Question: I have defined such a relation between questions and tags : (is this correct?)
myproject/myapp/models.py :
'''
from django.db import models
from django.contrib.auth.models import User
from vote.managers import VotableManager
from django.utils import timezone
from datetime import datetime, timedelta
class Tag(models.Model):
text = models.CharField(max_length = 20)
user = models.ForeignKey(User)
class Question(models.Model):
text = models.TextField()
user = models.ForeignKey(User) # First writer of the question
tags = models.ManyToManyField(Tag)
votes = VotableManager()
created = models.DateTimeField(auto_now_add=True) # auto_now_add=True
modified = models.DateTimeField(auto_now=True) # auto_now=True
def was_published_recently(self):
return self.pub_date >= timezone.now() - timedelta(days=1)
'''
and I want an admin page to create 'Question's, as well as 'Tag's, so this is my admin.py:
'''
from django.contrib import admin
from qportal.models import Tag, Question
class TagsInline(admin.TabularInline):
model = Question.tags.through
extra = 3
class QuestionAdmin(admin.ModelAdmin):
fieldsets = [
(None, {'fields': ['text']}),
#('Date information', {'fields': ['created'], 'classes': ['collapse']}),
]
inlines = [TagsInline]
list_display = ('text', 'created', 'was_published_recently')
list_filter = ['created']
search_fields = ['text']
admin.site.register(Question, QuestionAdmin)
'''
however, when I run 'runserver' and login to <URL>, the page I see is this :

As you can see, it only allows me to a pre-existing tag. However I want to be able to a tag for the first time, while creating the question, inline. How can I do that?
Thanks !
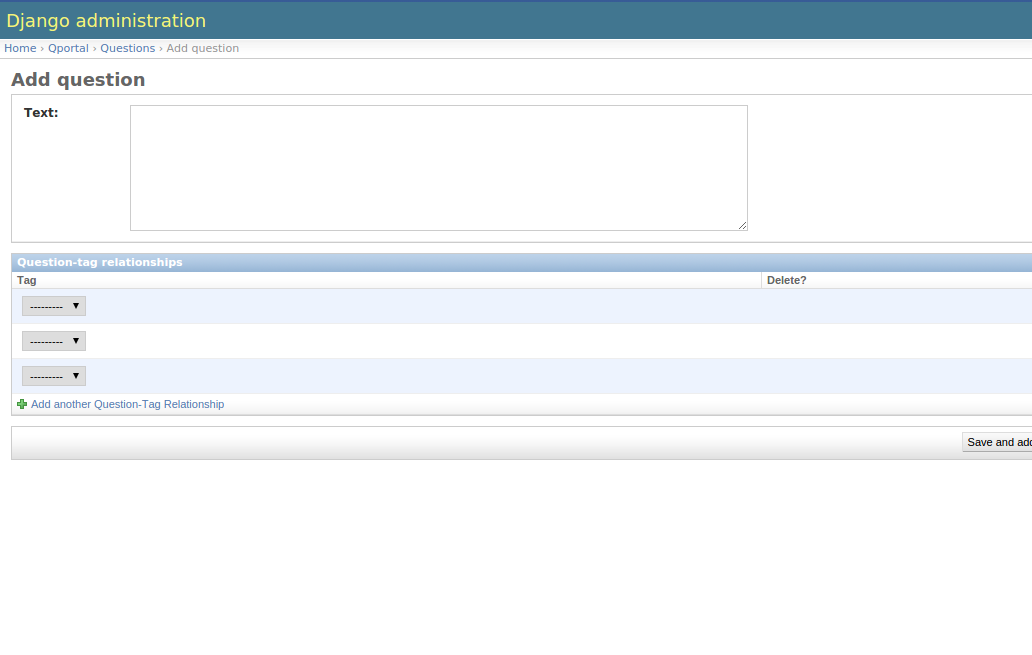
Answer: Don't use the inline for the tags. Regular 'M2M' field will work in admin just fine. For more adequate 'M2M' widget add the 'filter_horizontal' property:
'''
class QuestionAdmin(admin.ModelAdmin):
fieldsets = [
(None, {'fields': ['text', 'tags']}),
]
filter_horizontal = ['tags']
...
'''
To create a 'Tag' from the 'QuestionAdmin' press the green '+' sign at the right side of the widget.